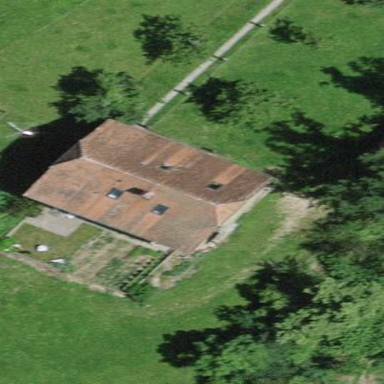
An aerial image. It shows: Simple house.